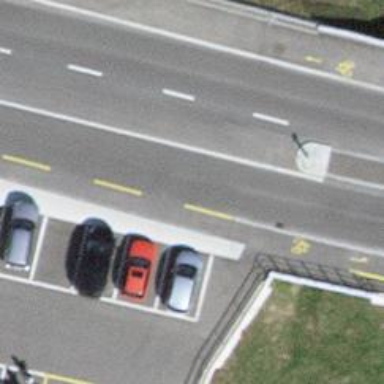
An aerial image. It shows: Bus stop with platform for public transport.